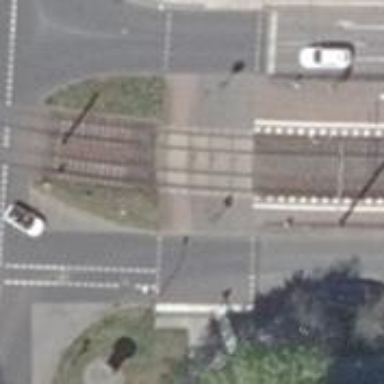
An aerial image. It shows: Tram crossing with traffic signals.